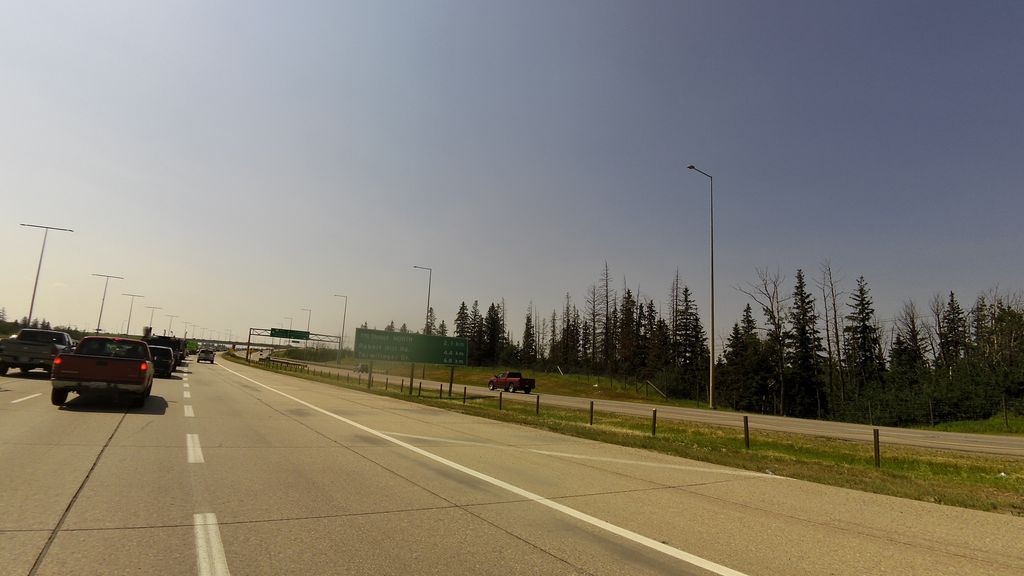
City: edmonton